Field crop: maize
Growth stage: 2
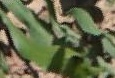
Species: maize